Field crop: maize
Growth stage: 2
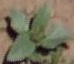
Species: datura